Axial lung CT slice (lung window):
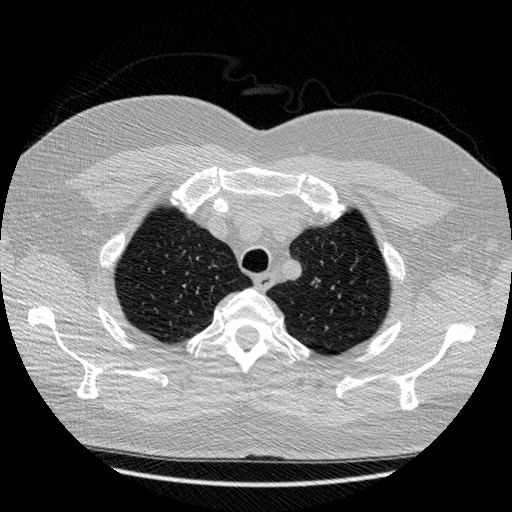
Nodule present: no